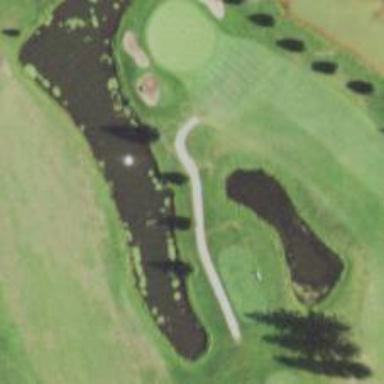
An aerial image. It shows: Well-maintained asphalt path for golfing.